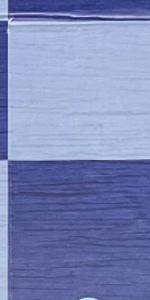
Label: Empty